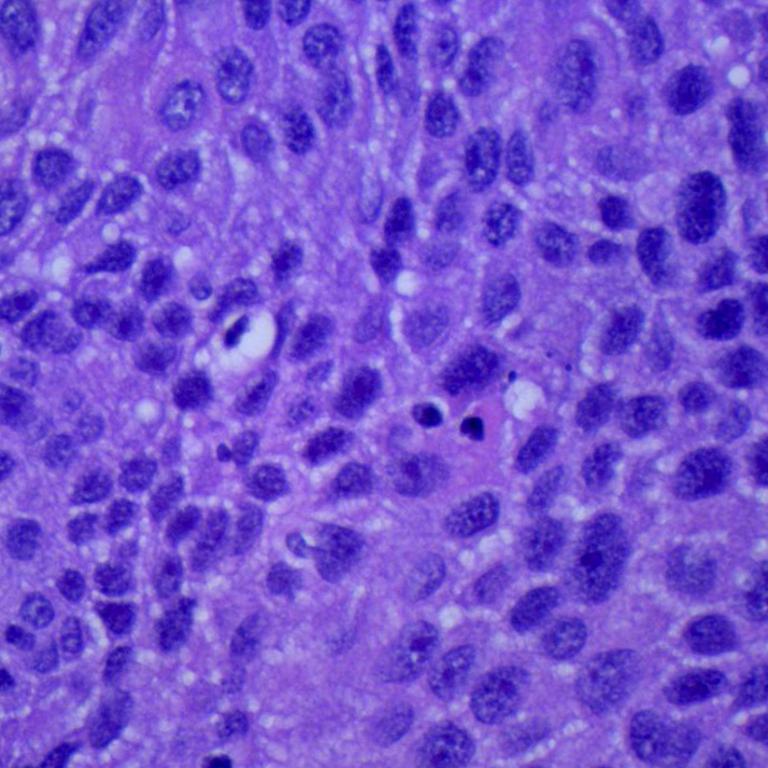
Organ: lung
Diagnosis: squamous carcinomas